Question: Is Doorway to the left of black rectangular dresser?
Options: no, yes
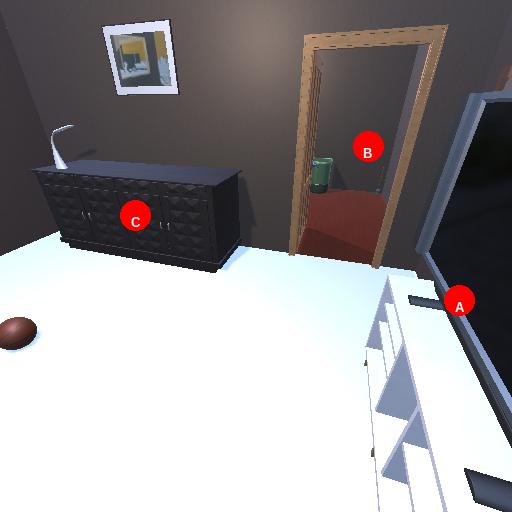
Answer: no